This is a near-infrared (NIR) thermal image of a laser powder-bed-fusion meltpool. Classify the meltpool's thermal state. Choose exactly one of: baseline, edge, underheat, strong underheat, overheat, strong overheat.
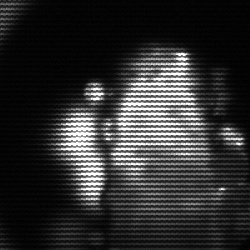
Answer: strong underheat